高一 · 立体几何学
如图, 在正方体 $A B C D-A_{1} B_{1} C_{1} D_{1}$ 中, 异面直线 $A_{1} B$ 与 $A D_{1}$ 所成的角为 ( )

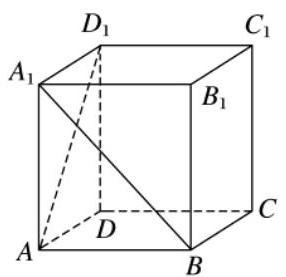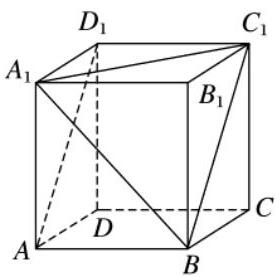
A. $30^{\circ}$
B. $45^{\circ}$
C. $60^{\circ}$
D. $90^{\circ}$
答案: C
解析: 如图, 连接 $B C_{1}, A_{1} C_{1}$.

$\because B C_{1} / / A D_{1}, \therefore$ 异面直线 $A_{1} B$ 与 $A D_{1}$ 所成的角即为直线 $A_{1} B$ 与 $B C_{1}$ 所成的角.

在 $\triangle A_{1} B C_{1}$ 中, $A_{1} B=B C_{1}=A_{1} C_{1}$,

$\therefore \angle A_{1} B C_{1}=60^{\circ}$.

故异面直线 $A_{1} B$ 与 $A D_{1}$ 所成的角为 $60^{\circ}$.